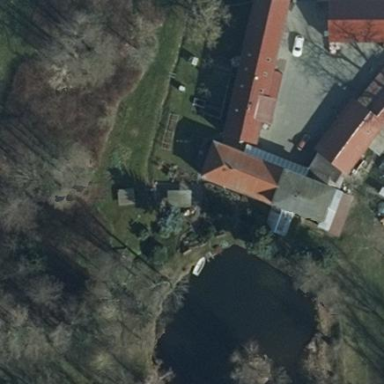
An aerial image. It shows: Building that is watermill.